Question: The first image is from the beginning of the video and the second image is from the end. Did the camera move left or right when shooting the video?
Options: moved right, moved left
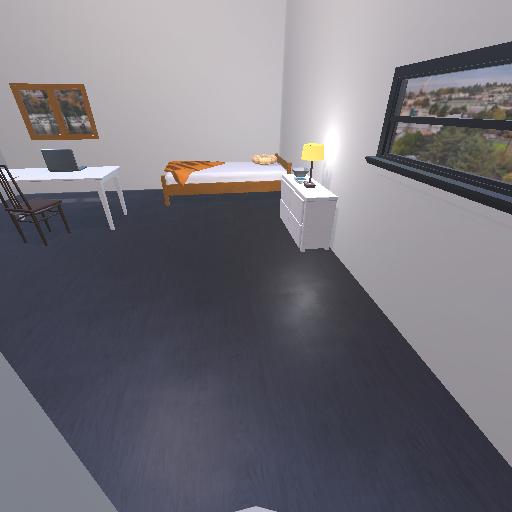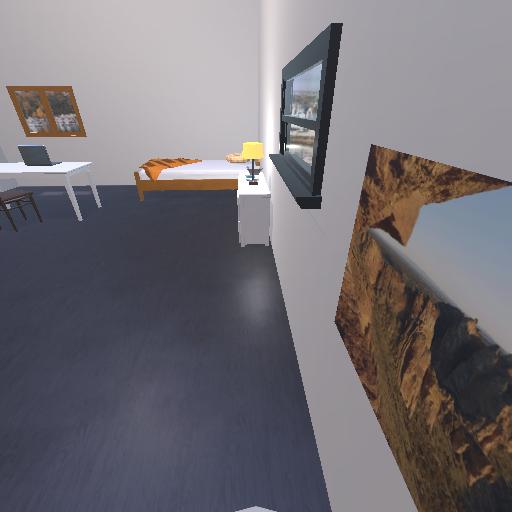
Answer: moved right